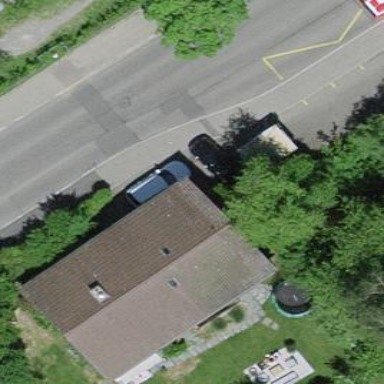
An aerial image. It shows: Residential building with gabled roof.